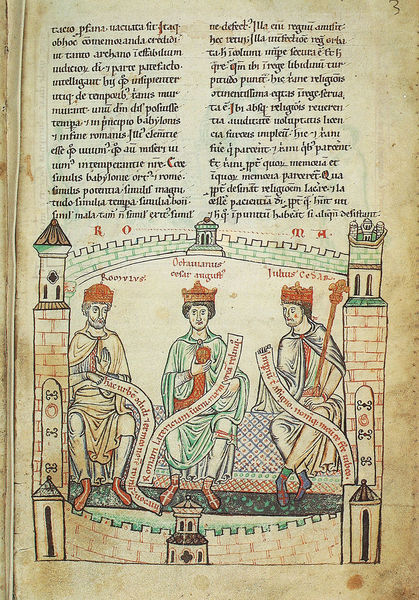
Titel: Chronica Sancti Pantaleonis
Standort: Herkunftsort: Köln, St. Pantaleon (EU - D - NRW)
Institution: Wolfenbüttel, Herzog August Bibliothek
Schlagwörter: grün, männer, rot, schloss, architektur, bild, drei, krone, turm, schrift, bogen, mauer, banner, könig, zinnen, buch, burg, kloster, türme, seite, text, rom, pergament, mittelalter, mönche, könige, heilige, miniatur, handschrift, zepter, kronen, latein, augustus, cäsar, schriftrollen, schriftband, buchmalerei, schriftbänder, kodex, schriftbanner, loster, kronenburg, schriftenband